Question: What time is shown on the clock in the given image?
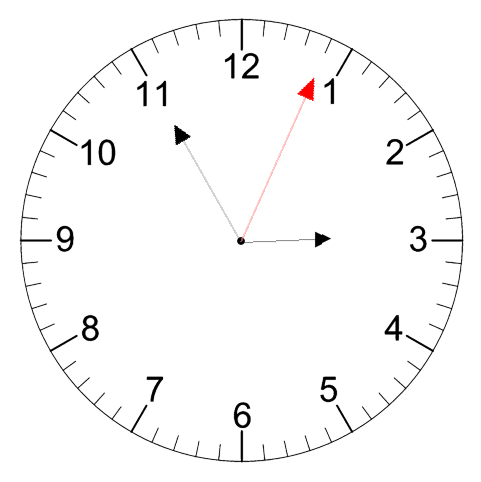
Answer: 02:55:04